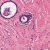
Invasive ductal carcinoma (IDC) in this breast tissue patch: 0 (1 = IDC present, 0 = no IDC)